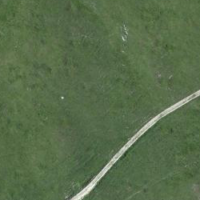
EUNIS habitat code: 23
Species observed at this site:
Campanula glomerata